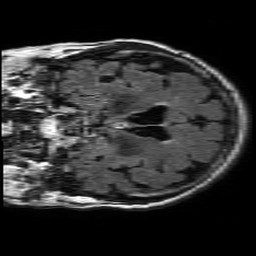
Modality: FLAIR
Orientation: coronal
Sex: female
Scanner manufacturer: philips
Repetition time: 11 s
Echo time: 0.125 s